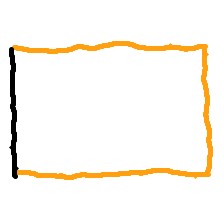
Shape: rectangle